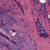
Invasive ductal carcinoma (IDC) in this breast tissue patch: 1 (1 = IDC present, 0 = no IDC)